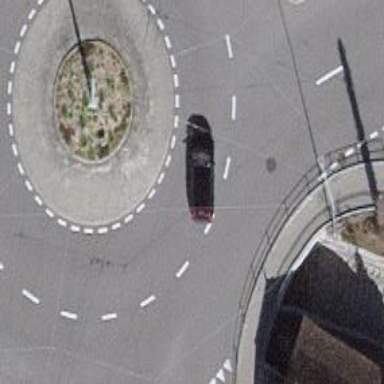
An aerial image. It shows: Primary highway with asphalt surface leading to roundabout. Trolley wire is present along the route.